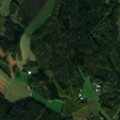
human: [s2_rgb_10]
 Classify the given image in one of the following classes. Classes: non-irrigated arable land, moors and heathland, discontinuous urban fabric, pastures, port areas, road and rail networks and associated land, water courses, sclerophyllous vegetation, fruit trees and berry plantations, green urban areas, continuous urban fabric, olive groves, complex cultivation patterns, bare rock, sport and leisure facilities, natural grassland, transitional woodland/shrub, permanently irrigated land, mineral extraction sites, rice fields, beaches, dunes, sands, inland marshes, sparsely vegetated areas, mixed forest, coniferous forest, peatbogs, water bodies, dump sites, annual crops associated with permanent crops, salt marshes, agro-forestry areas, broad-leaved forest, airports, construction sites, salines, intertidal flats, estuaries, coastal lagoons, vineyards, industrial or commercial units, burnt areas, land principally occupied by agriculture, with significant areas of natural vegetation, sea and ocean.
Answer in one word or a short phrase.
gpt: non-irrigated arable land, land principally occupied by agriculture, with significant areas of natural vegetation, coniferous forest, mixed forest